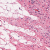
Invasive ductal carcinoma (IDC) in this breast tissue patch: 0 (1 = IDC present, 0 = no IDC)